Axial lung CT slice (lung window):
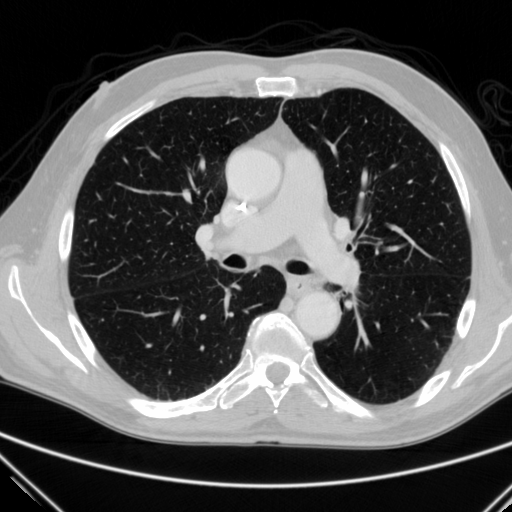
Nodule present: no